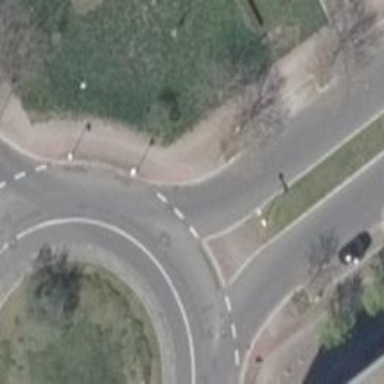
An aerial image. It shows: Residential road with parallel street-side parking lane on the right. There is cycle track on the right side as well.